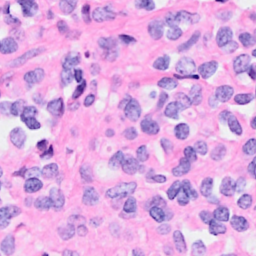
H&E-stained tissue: Breast